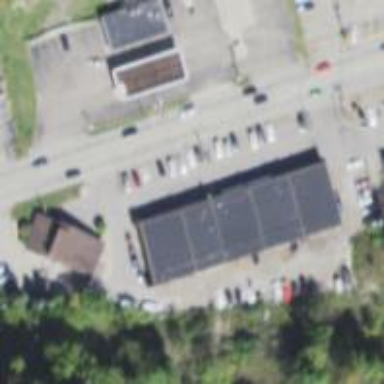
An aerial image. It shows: Car rental service.